Question: I'm getting weird, random, inconsistent behavior from UISearchController interacting with a UINavigationController in iOS 8. After selecting the search bar, sometimes iOS shows the view on the right and sometimes the one on the left:

You can see it <URL>.
I don't care which version I get, but it's the inconsistency that's driving me crazy.
Here's the code for 'viewDidLoad' where both the search bar and the toolbar are set up:
'''
- (void)viewDidLoad {
[super viewDidLoad];
// Create our 4 view-filter buttons & a flex space
self.mainButton = [[UIBarButtonItem alloc] initWithTitle:@"Main" style:UIBarButtonItemStylePlain target:self action:@selector(viewMain)];
self.viewedButton = [[UIBarButtonItem alloc] initWithTitle:@"Viewed" style:UIBarButtonItemStylePlain target:self action:@selector(viewViewed)];
self.favoritesButton = [[UIBarButtonItem alloc] initWithTitle:@"Favorites" style:UIBarButtonItemStylePlain target:self action:@selector(viewFavorites)];
self.allButton = [[UIBarButtonItem alloc] initWithTitle:@"All" style:UIBarButtonItemStylePlain target:self action:@selector(viewAll)];
UIBarButtonItem *flexSpace = [[UIBarButtonItem alloc] initWithBarButtonSystemItem:UIBarButtonSystemItemFlexibleSpace target:self action:nil];
// Add toolbar buttons
NSArray *rightSideButtons = @[self.mainButton, flexSpace, self.favoritesButton, flexSpace, self.viewedButton, flexSpace, self.allButton];
[self setToolbarItems:rightSideButtons];
[self.navigationController setToolbarHidden:FALSE animated:FALSE];
// Set up search bar
self.searchResultsController = [[UITableViewController alloc] initWithStyle:UITableViewStylePlain];
self.searchResultsController.tableView.dataSource = self;
self.searchResultsController.tableView.delegate = self;
self.searchController = [[UISearchController alloc] initWithSearchResultsController:self.searchResultsController];
self.searchController.searchResultsUpdater = self;
self.searchController.searchBar.frame = CGRectMake(self.searchController.searchBar.frame.origin.x,
self.searchController.searchBar.frame.origin.y,
self.searchController.searchBar.frame.size.width, 44.0);
self.tableView.tableHeaderView = self.searchController.searchBar;
// this tells the search controller where to display
self.definesPresentationContext = YES;
}
'''
Any idea why iOS seems to randomly switch between showing the toolbar or covering it up with the keyboard? Let me know if you need any more code, but I posted all the seemly relevant parts.
Thanks!
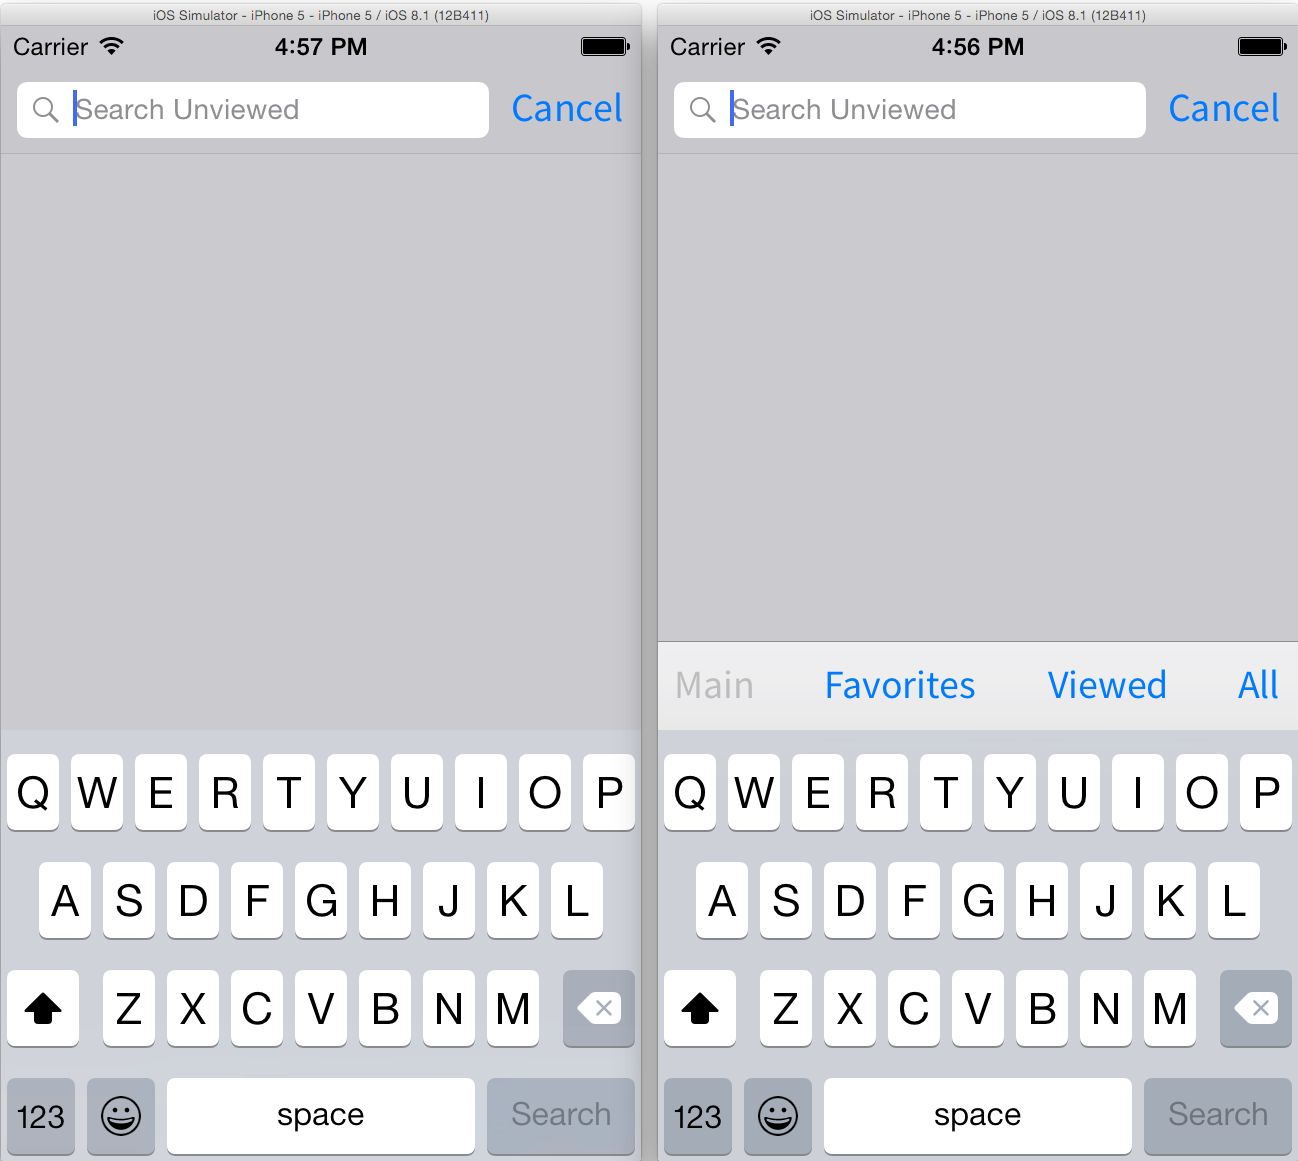
Answer: I fixed this by changing 2 things:
First, I removed the line '[self.navigationController setToolbarHidden:FALSE animated:FALSE];' from my 'viewDidLoad' statement (as seen in the question).
Second, in my Storboard, I enabled the on the Navigation Controller containing the affected Table View:

I think this changed the way that Xcode baked my UI, and so far I haven't seen the toolbar pushed up by the keyboard when invoking search.
At least, I hope that made the difference... otherwise it's probably voodoo. :-)